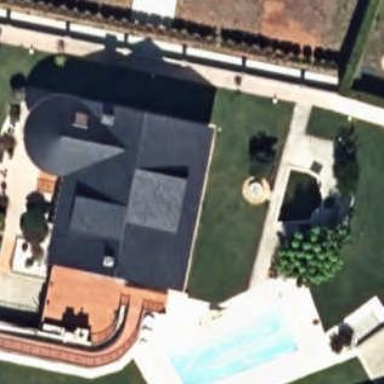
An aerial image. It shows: Simple house.